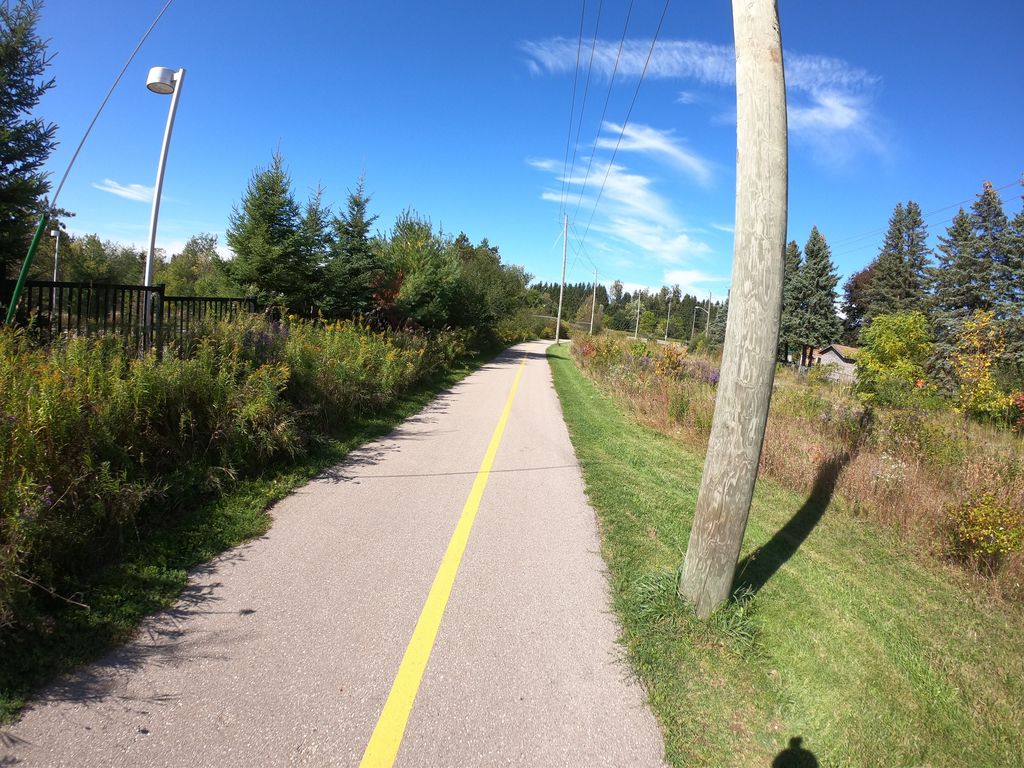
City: kitchener-waterloo